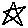
Label: star